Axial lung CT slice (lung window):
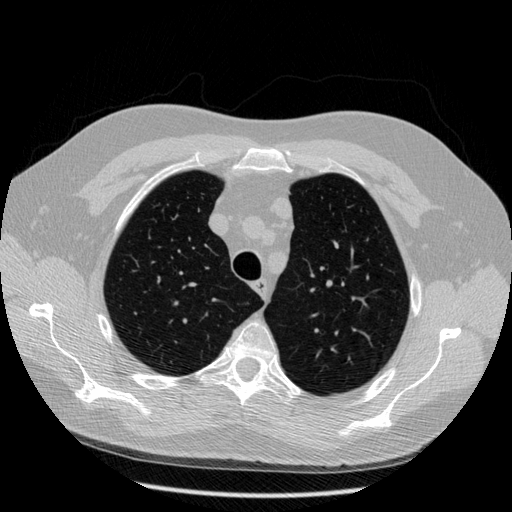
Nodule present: no